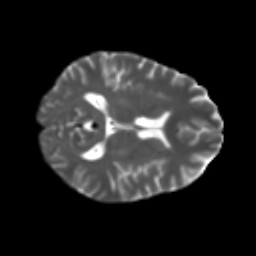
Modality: T2w
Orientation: axial
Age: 34
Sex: female
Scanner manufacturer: ge
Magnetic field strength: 3 T
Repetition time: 7.8 s
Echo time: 0.0606 s